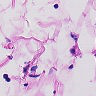
Metastatic tissue present: no